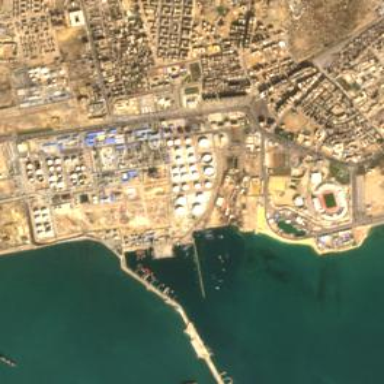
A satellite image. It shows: Industrial area with refinery.